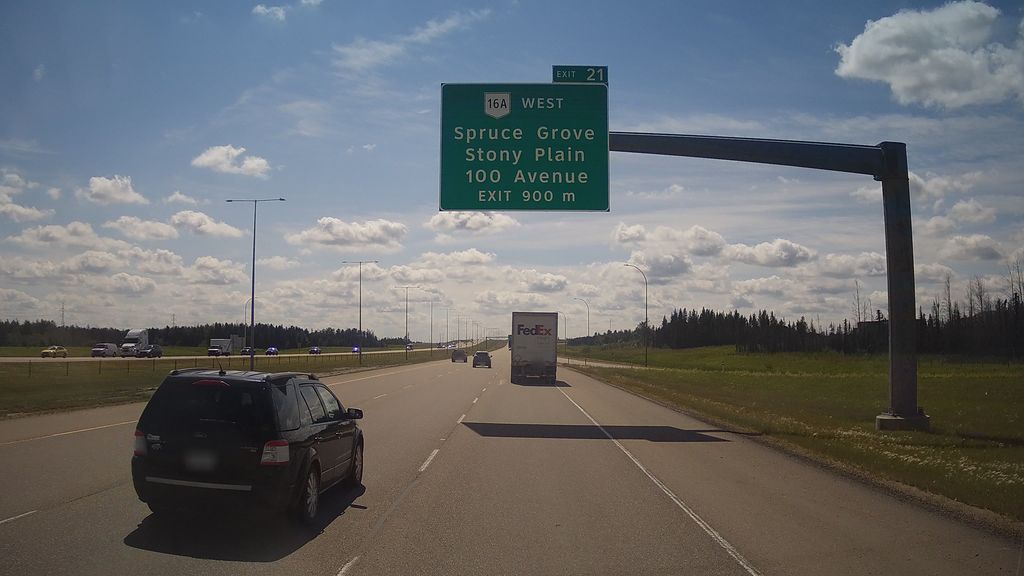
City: edmonton